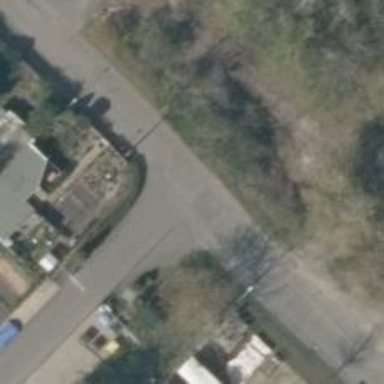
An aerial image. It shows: Residential road with compacted surface.